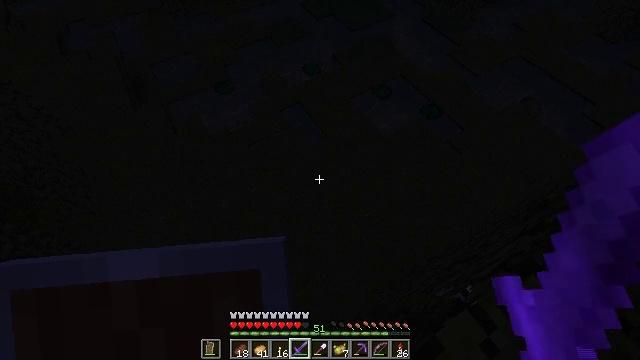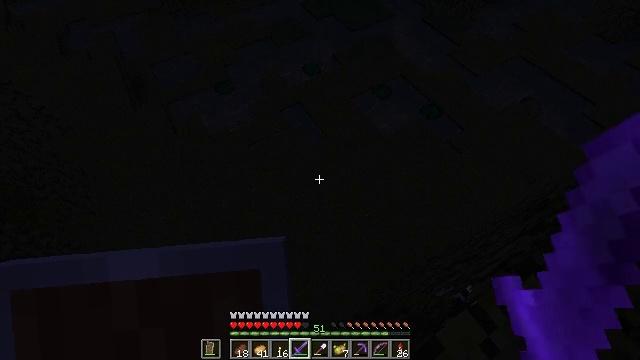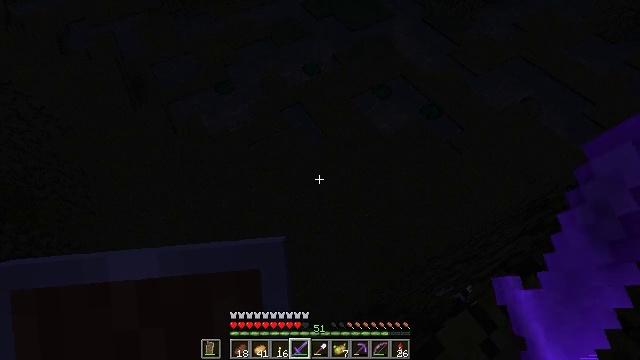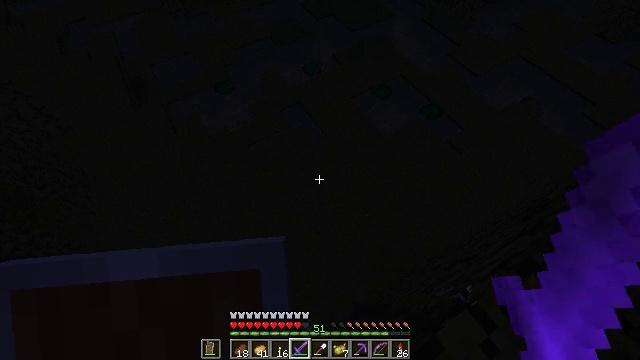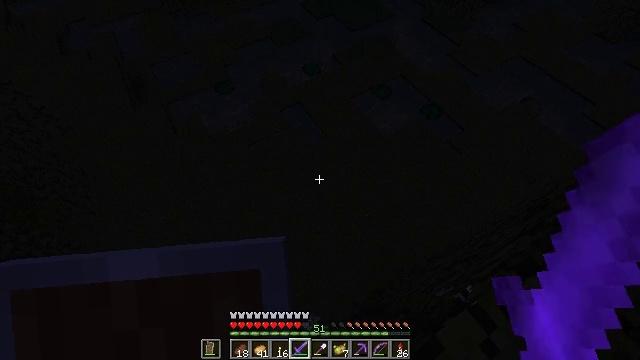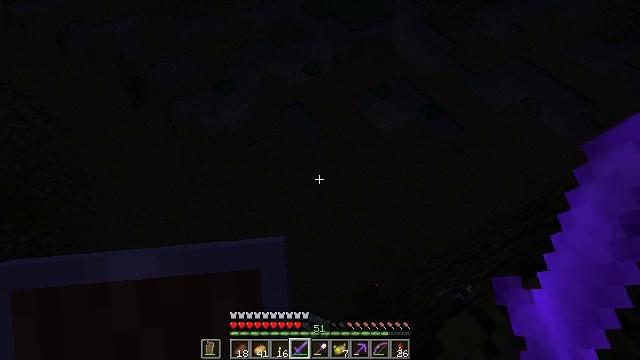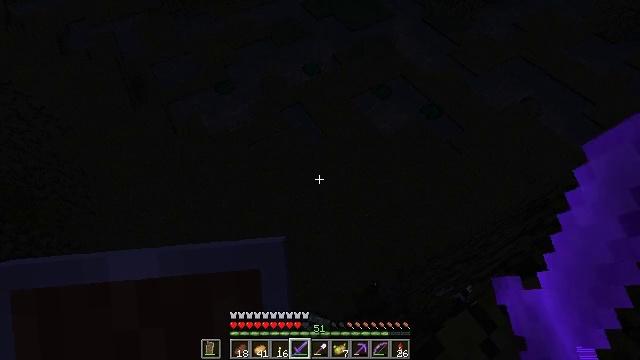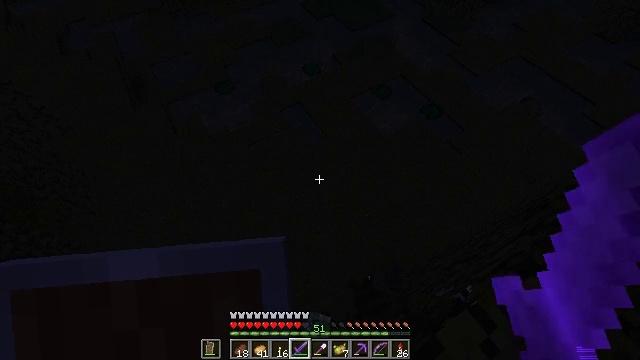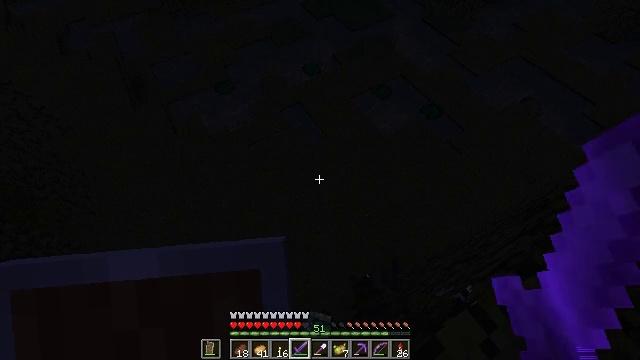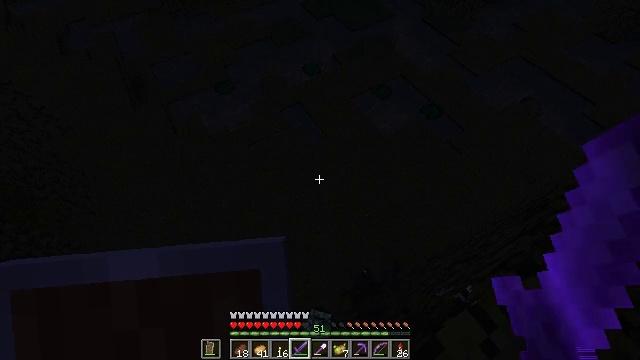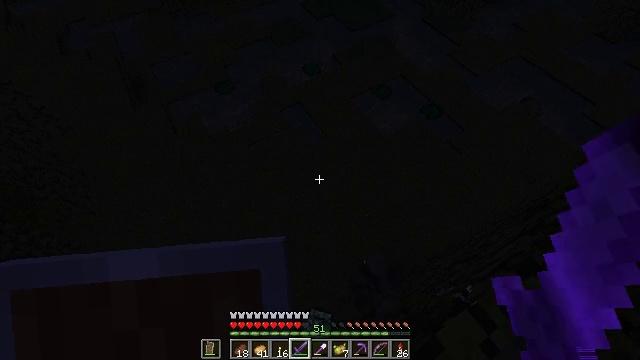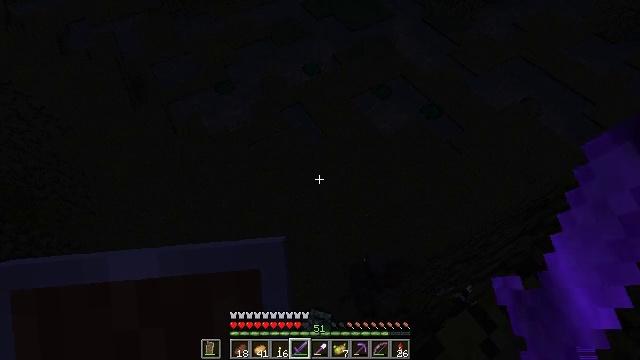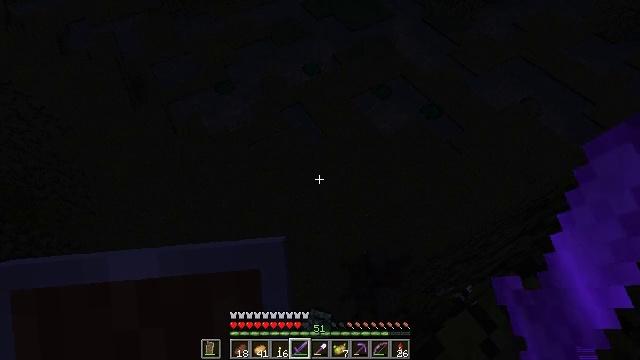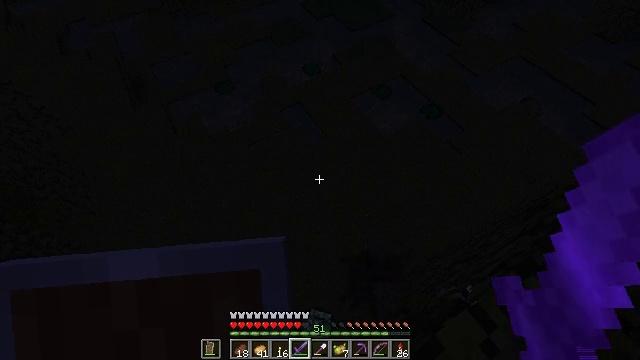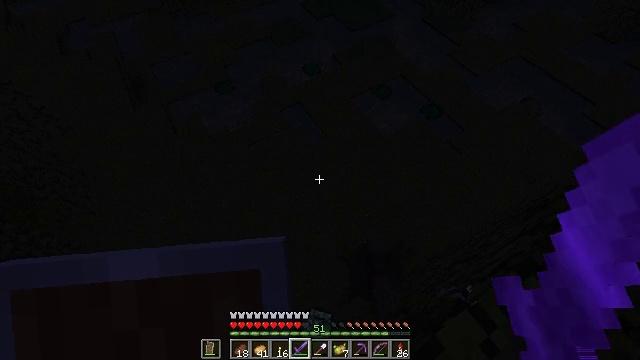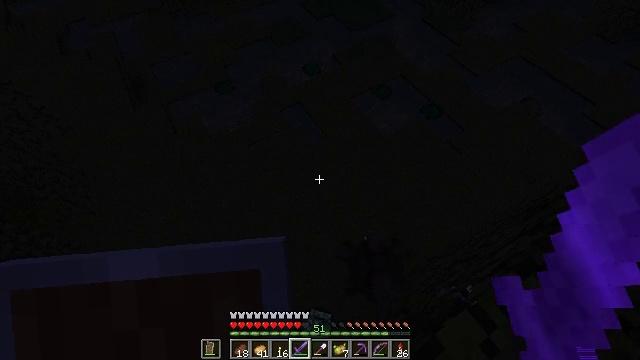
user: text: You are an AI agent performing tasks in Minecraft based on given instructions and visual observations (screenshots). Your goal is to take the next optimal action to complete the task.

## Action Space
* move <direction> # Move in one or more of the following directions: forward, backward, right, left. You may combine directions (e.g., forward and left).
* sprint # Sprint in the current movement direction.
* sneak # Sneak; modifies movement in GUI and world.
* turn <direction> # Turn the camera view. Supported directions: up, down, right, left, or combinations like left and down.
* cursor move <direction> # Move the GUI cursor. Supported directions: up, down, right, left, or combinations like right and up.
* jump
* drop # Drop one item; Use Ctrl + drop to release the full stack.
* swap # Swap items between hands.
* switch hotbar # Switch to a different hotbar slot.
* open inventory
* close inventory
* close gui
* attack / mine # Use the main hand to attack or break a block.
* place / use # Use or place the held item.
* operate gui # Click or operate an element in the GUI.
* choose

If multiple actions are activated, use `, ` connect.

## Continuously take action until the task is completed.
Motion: motion action
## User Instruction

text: Kill enemies.
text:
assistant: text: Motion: sneak
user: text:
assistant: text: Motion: sneak
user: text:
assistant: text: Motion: sneak
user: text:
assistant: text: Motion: sneak
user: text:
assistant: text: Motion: sneak
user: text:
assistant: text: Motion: sneak
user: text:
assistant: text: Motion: sneak
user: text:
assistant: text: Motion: sneak
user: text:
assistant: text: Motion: sneak
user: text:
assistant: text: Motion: sneak
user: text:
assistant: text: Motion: sneak
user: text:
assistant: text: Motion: sneak
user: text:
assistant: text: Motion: sneak
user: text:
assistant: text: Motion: sneak
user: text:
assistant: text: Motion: sneak
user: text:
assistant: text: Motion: sneak
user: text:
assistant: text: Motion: sneak
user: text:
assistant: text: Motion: sneak
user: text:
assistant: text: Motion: sneak
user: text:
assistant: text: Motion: sneak
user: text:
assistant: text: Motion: sneak
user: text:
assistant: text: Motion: sneak
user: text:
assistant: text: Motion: sneak
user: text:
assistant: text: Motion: sneak
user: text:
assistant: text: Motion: sneak
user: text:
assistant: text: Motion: sneak
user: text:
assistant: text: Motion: sneak
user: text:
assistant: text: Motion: move right, sneak
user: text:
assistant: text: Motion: move back and move right, sneak
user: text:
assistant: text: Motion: move back and move right, sneak